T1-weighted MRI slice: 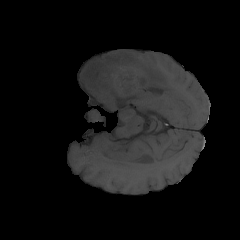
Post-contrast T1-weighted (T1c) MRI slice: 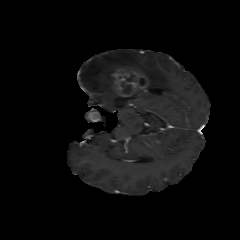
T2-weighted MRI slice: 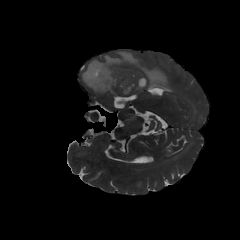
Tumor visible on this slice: yes